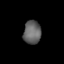
Tissue: lung
Cell type: T cells
Senescence score: 0.2186
Nuclear area (px): 400
Mean DAPI intensity: 99.512